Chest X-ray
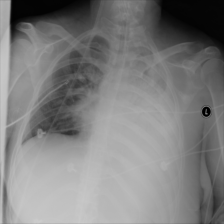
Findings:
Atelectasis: negative
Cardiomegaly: negative
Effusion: negative
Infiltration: negative
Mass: negative
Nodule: negative
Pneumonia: negative
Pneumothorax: negative
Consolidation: negative
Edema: negative
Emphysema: negative
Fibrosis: negative
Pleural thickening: negative
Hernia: negative